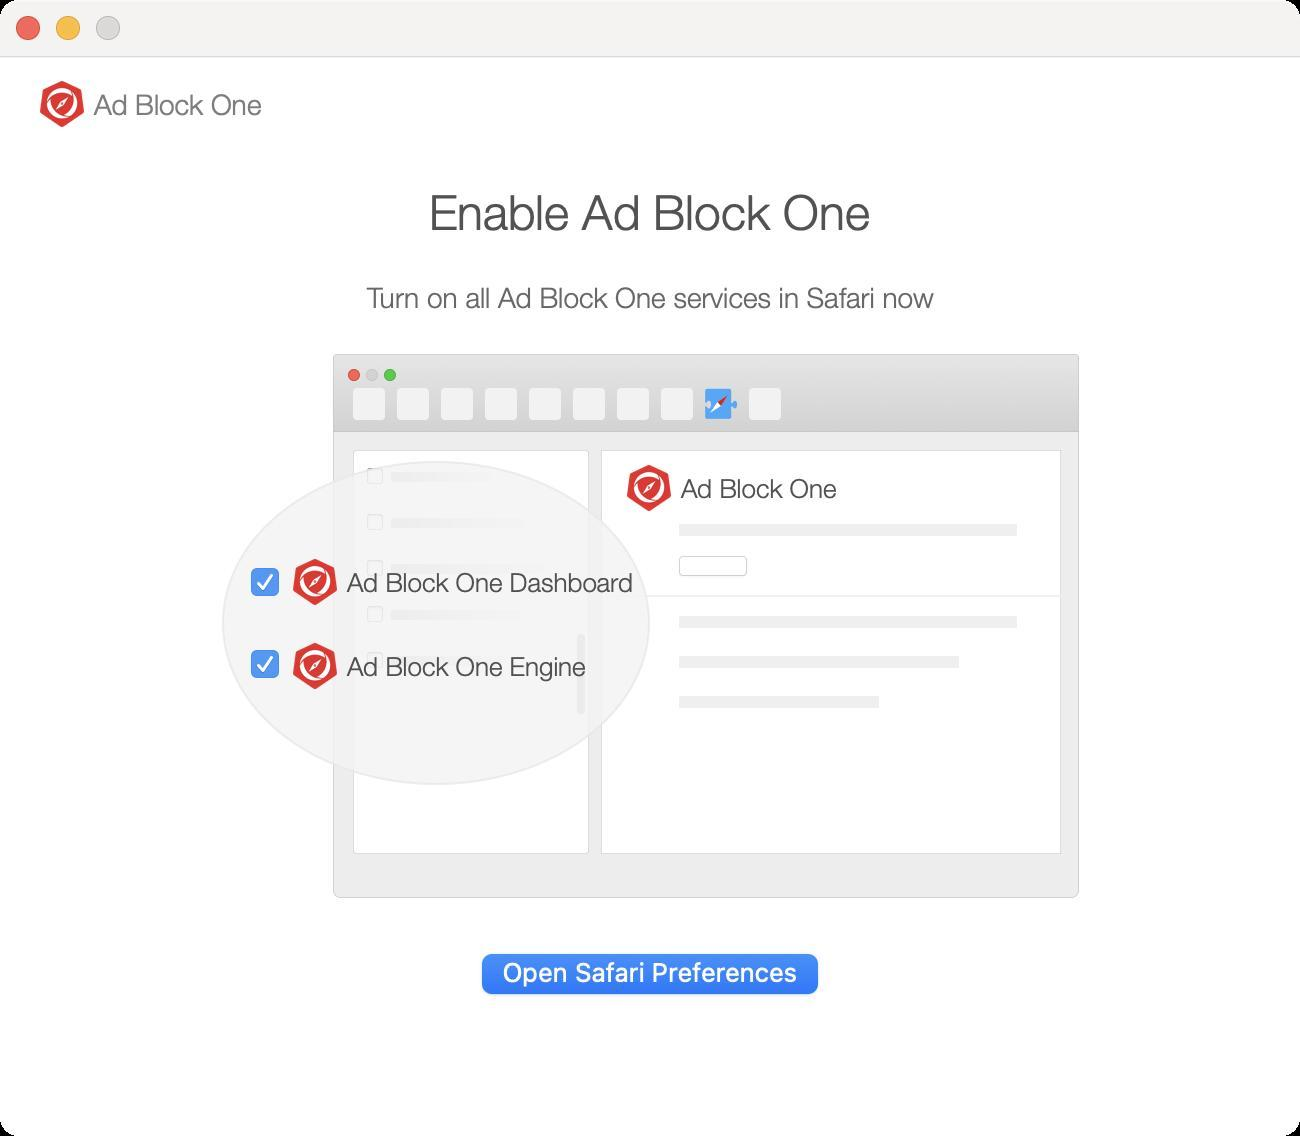
Accessibility tree:
{"name": "Window", "role": "AXWindow", "description": null, "role_description": "standard window", "value": null, "position": "539.00;272.00", "size": "650;568", "children": [{"name": null, "role": "AXStaticText", "description": null, "role_description": "text", "value": "Enable Ad Block One", "position": "212.50;92.00", "size": "225;28", "children": []}, {"name": null, "role": "AXStaticText", "description": null, "role_description": "text", "value": "Turn on all Ad Block One services in Safari now", "position": "181.50;140.00", "size": "288;17", "children": []}, {"name": null, "role": "AXImage", "description": "image", "role_description": "image", "value": null, "position": "110.50;177.00", "size": "429;272", "children": []}, {"name": null, "role": "AXImage", "description": "icon", "role_description": "image", "value": null, "position": "146.50;279.00", "size": "22;24", "children": []}, {"name": null, "role": "AXStaticText", "description": null, "role_description": "text", "value": "Ad Block One Dashboard", "position": "171.50;283.00", "size": "148;16", "children": []}, {"name": null, "role": "AXImage", "description": "icon", "role_description": "image", "value": null, "position": "146.50;321.00", "size": "22;24", "children": []}, {"name": null, "role": "AXStaticText", "description": null, "role_description": "text", "value": "Ad Block One Engine", "position": "171.50;325.00", "size": "124;16", "children": []}, {"name": null, "role": "AXImage", "description": "icon", "role_description": "image", "value": null, "position": "313.50;232.00", "size": "22;24", "children": []}, {"name": null, "role": "AXStaticText", "description": null, "role_description": "text", "value": "Ad Block One", "position": "338.50;236.00", "size": "82;16", "children": []}, {"name": "Open_Safari_Preferences", "role": "AXButton", "description": null, "role_description": "button", "value": null, "position": "234.00;472.00", "size": "182;32", "children": []}, {"name": null, "role": "AXImage", "description": "icon", "role_description": "image", "value": null, "position": "20.00;40.00", "size": "22;24", "children": []}, {"name": null, "role": "AXStaticText", "description": null, "role_description": "text", "value": "Ad Block One", "position": "45.00;43.50", "size": "88;17", "children": []}, {"name": null, "role": "AXButton", "description": null, "role_description": "close button", "value": null, "position": "7.00;6.00", "size": "14;16", "children": []}, {"name": null, "role": "AXButton", "description": null, "role_description": "zoom button", "value": null, "position": "47.00;6.00", "size": "14;16", "children": [{"name": null, "role": "AXGroup", "description": null, "role_description": "group", "value": null, "position": "47.00;6.00", "size": "14;16", "children": [{"name": null, "role": "AXGroup", "description": null, "role_description": "group", "value": null, "position": "47.00;6.00", "size": "14;16", "children": []}]}]}, {"name": null, "role": "AXButton", "description": null, "role_description": "minimize button", "value": null, "position": "27.00;6.00", "size": "14;16", "children": []}]}